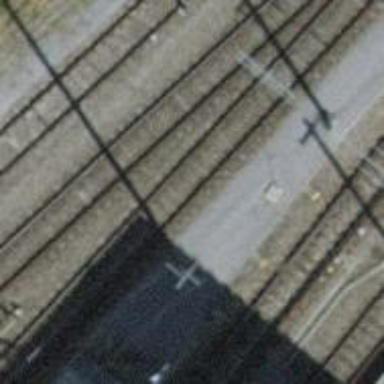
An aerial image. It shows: Rail siding with electrified contact lines. It is main track type railway.